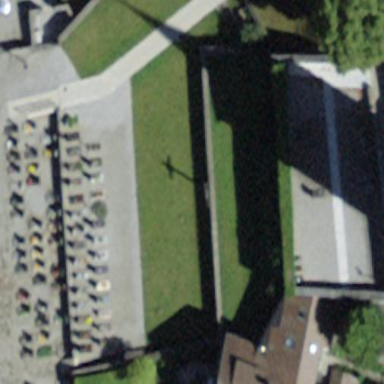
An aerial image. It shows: Cemetery.